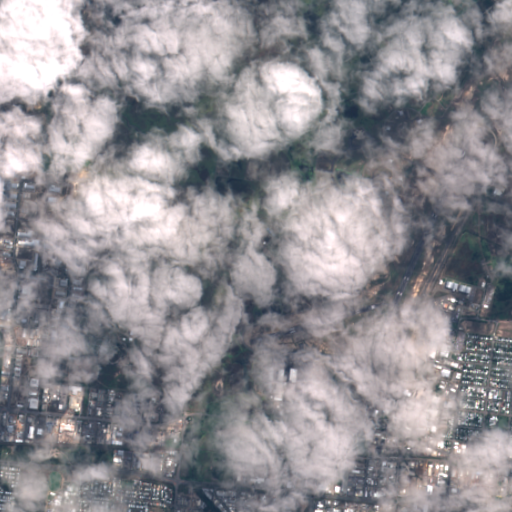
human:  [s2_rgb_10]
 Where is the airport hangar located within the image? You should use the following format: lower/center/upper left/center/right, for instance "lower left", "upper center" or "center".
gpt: The airport hangar is located in the lower right of the image.
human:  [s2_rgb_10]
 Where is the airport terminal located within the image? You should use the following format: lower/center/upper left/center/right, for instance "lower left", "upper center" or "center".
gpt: The airport terminal is located in the lower right of the image.
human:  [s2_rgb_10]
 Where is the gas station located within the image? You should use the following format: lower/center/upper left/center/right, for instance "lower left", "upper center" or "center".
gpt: The gas station is located in the lower right of the image.
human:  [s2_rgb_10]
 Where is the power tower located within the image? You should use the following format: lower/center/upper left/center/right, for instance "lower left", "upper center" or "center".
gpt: The power tower is located in the lower right of the image.
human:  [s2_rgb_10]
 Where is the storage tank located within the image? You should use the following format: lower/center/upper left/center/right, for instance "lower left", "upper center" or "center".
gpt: The storage tank is located in the center right of the image.
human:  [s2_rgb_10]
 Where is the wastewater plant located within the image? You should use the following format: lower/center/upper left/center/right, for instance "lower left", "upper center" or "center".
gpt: The wastewater plant is located in the lower left of the image.
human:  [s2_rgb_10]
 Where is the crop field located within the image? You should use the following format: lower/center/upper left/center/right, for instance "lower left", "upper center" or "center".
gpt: There is no crop field in the image.